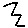
Label: zigzag